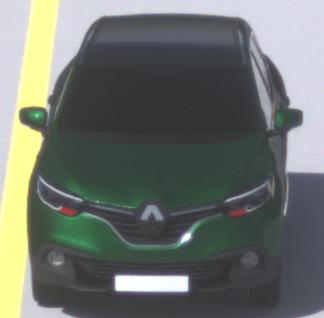
Make: Renault
Model: Kadjar ENERGY TCe 130
Detailed model: Kadjar
Model produced from: 2015/05
Model produced until: 2018/08
Doors: 5
Color: green
Road condition: dry road
Daytime: midday
Contrast: high contrast